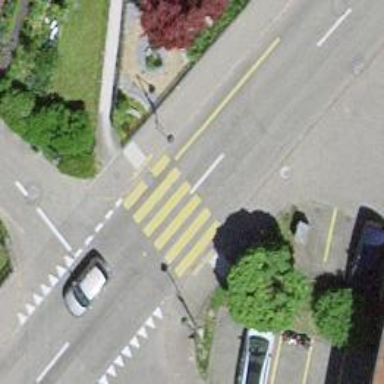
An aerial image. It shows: Uncontrolled zebra crossing with zebra markings.